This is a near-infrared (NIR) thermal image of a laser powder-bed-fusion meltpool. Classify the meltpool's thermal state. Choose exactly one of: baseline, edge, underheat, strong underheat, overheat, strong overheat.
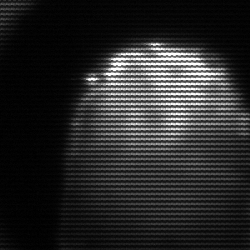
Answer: edge